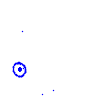
Particle: proton